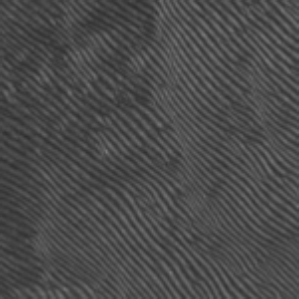
Label: frost